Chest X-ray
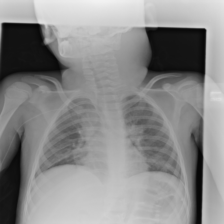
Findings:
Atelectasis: negative
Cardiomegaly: negative
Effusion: negative
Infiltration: negative
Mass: negative
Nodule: negative
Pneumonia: negative
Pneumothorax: negative
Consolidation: negative
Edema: negative
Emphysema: negative
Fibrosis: negative
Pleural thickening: negative
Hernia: negative